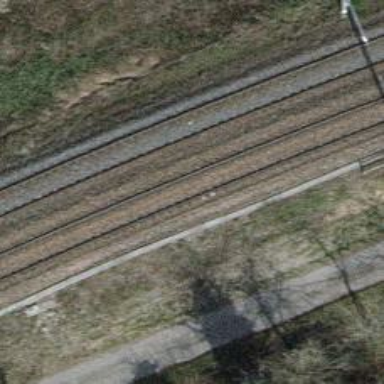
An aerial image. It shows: Railway track with contact lines for electrification.